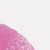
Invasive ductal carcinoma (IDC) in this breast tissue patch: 0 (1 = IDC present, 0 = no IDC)